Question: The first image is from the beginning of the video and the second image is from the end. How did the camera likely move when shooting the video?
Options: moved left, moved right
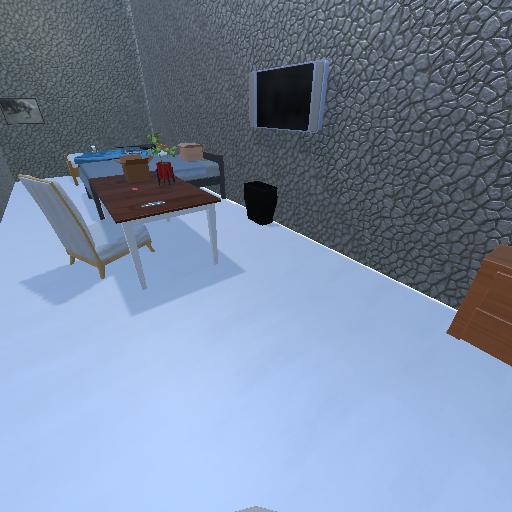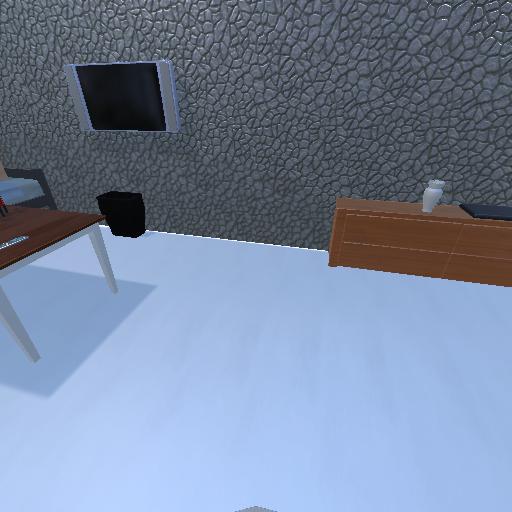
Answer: moved left